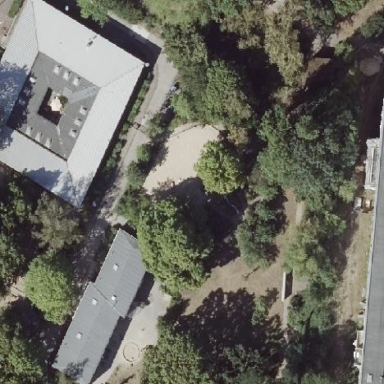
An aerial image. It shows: Kindergarten.